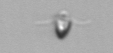
Label: Pyramimonas